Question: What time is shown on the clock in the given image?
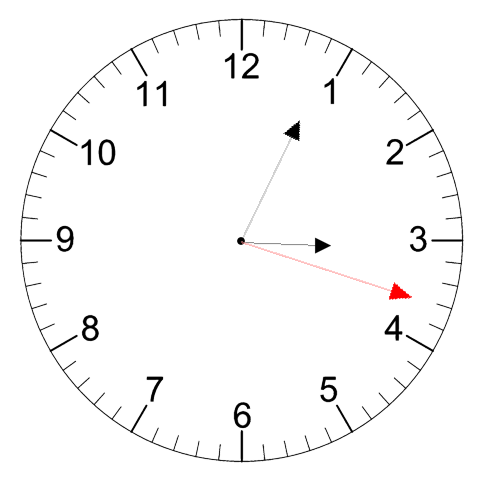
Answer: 03:04:18